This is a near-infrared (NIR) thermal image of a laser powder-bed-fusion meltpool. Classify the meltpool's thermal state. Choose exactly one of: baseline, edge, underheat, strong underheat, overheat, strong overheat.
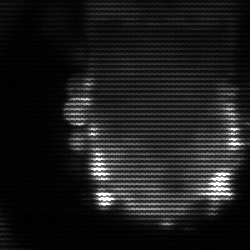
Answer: baseline